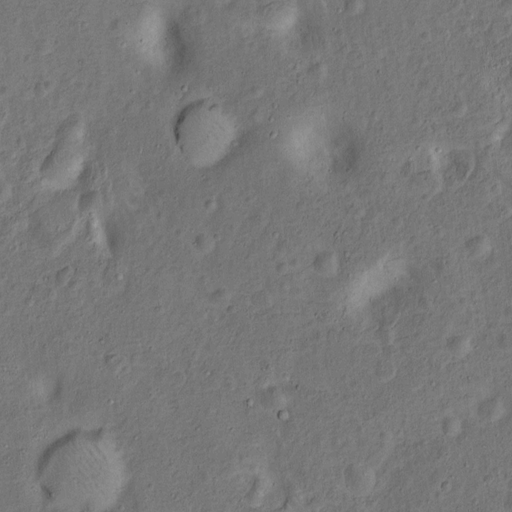
Classes present: Background, Cone